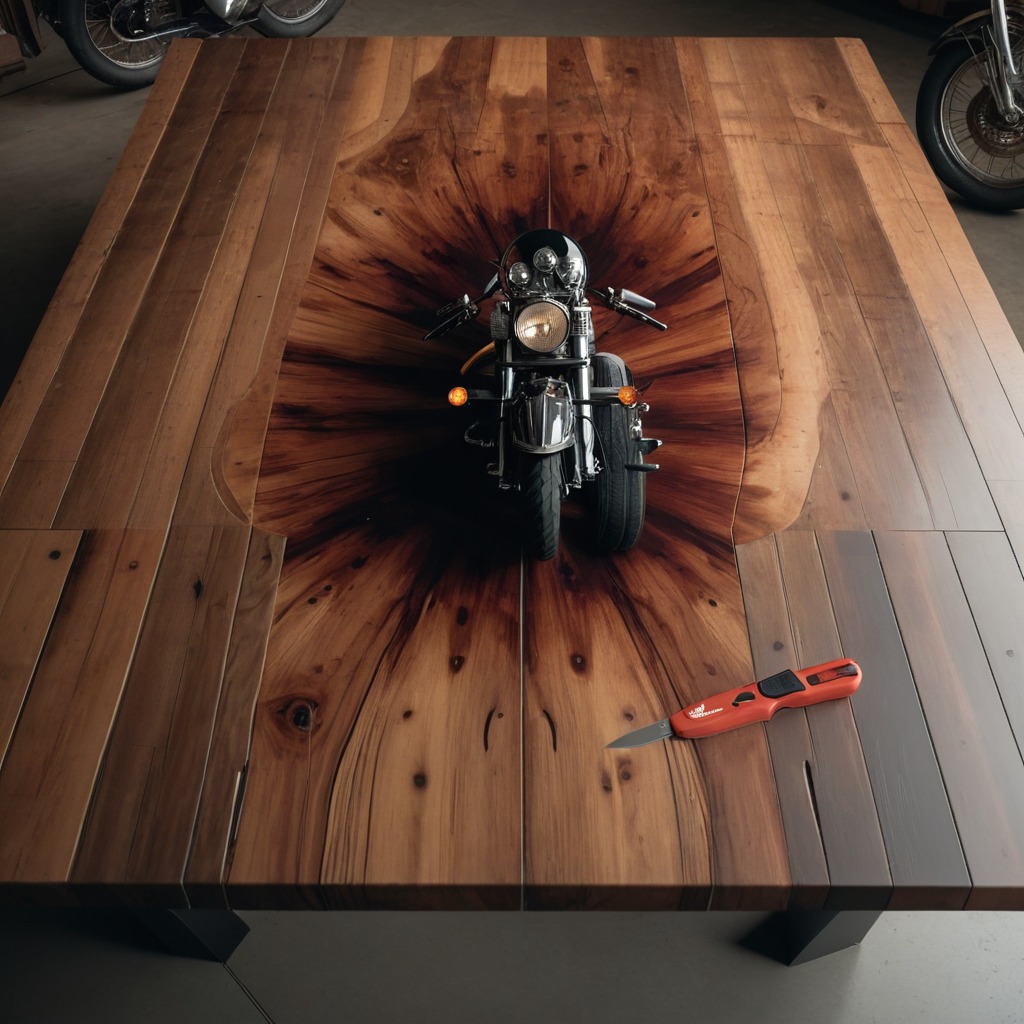
A utility knife is lying on the oil-spilled wooden table in a vintage motorcycle garage.